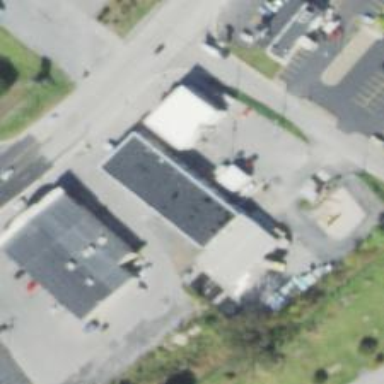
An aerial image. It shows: Variety store located in building.